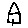
Label: house